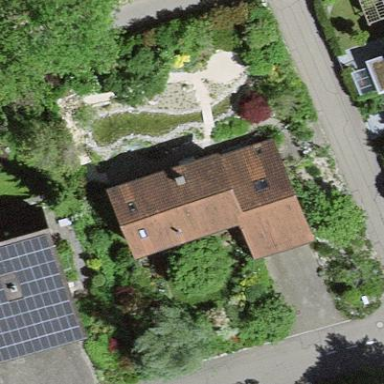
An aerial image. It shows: Garden that is leisure land.